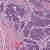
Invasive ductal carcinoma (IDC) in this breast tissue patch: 1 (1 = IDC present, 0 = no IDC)